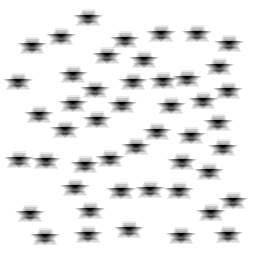
Squares: 0
Triangles: 0
Stars: 48
Total shapes: 48